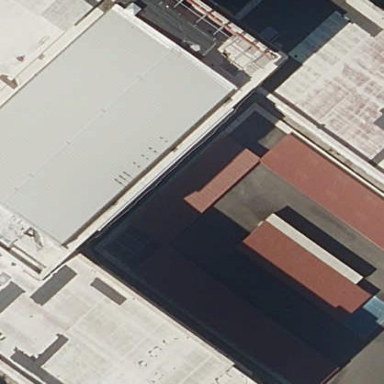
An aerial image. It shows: Office building.